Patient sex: M
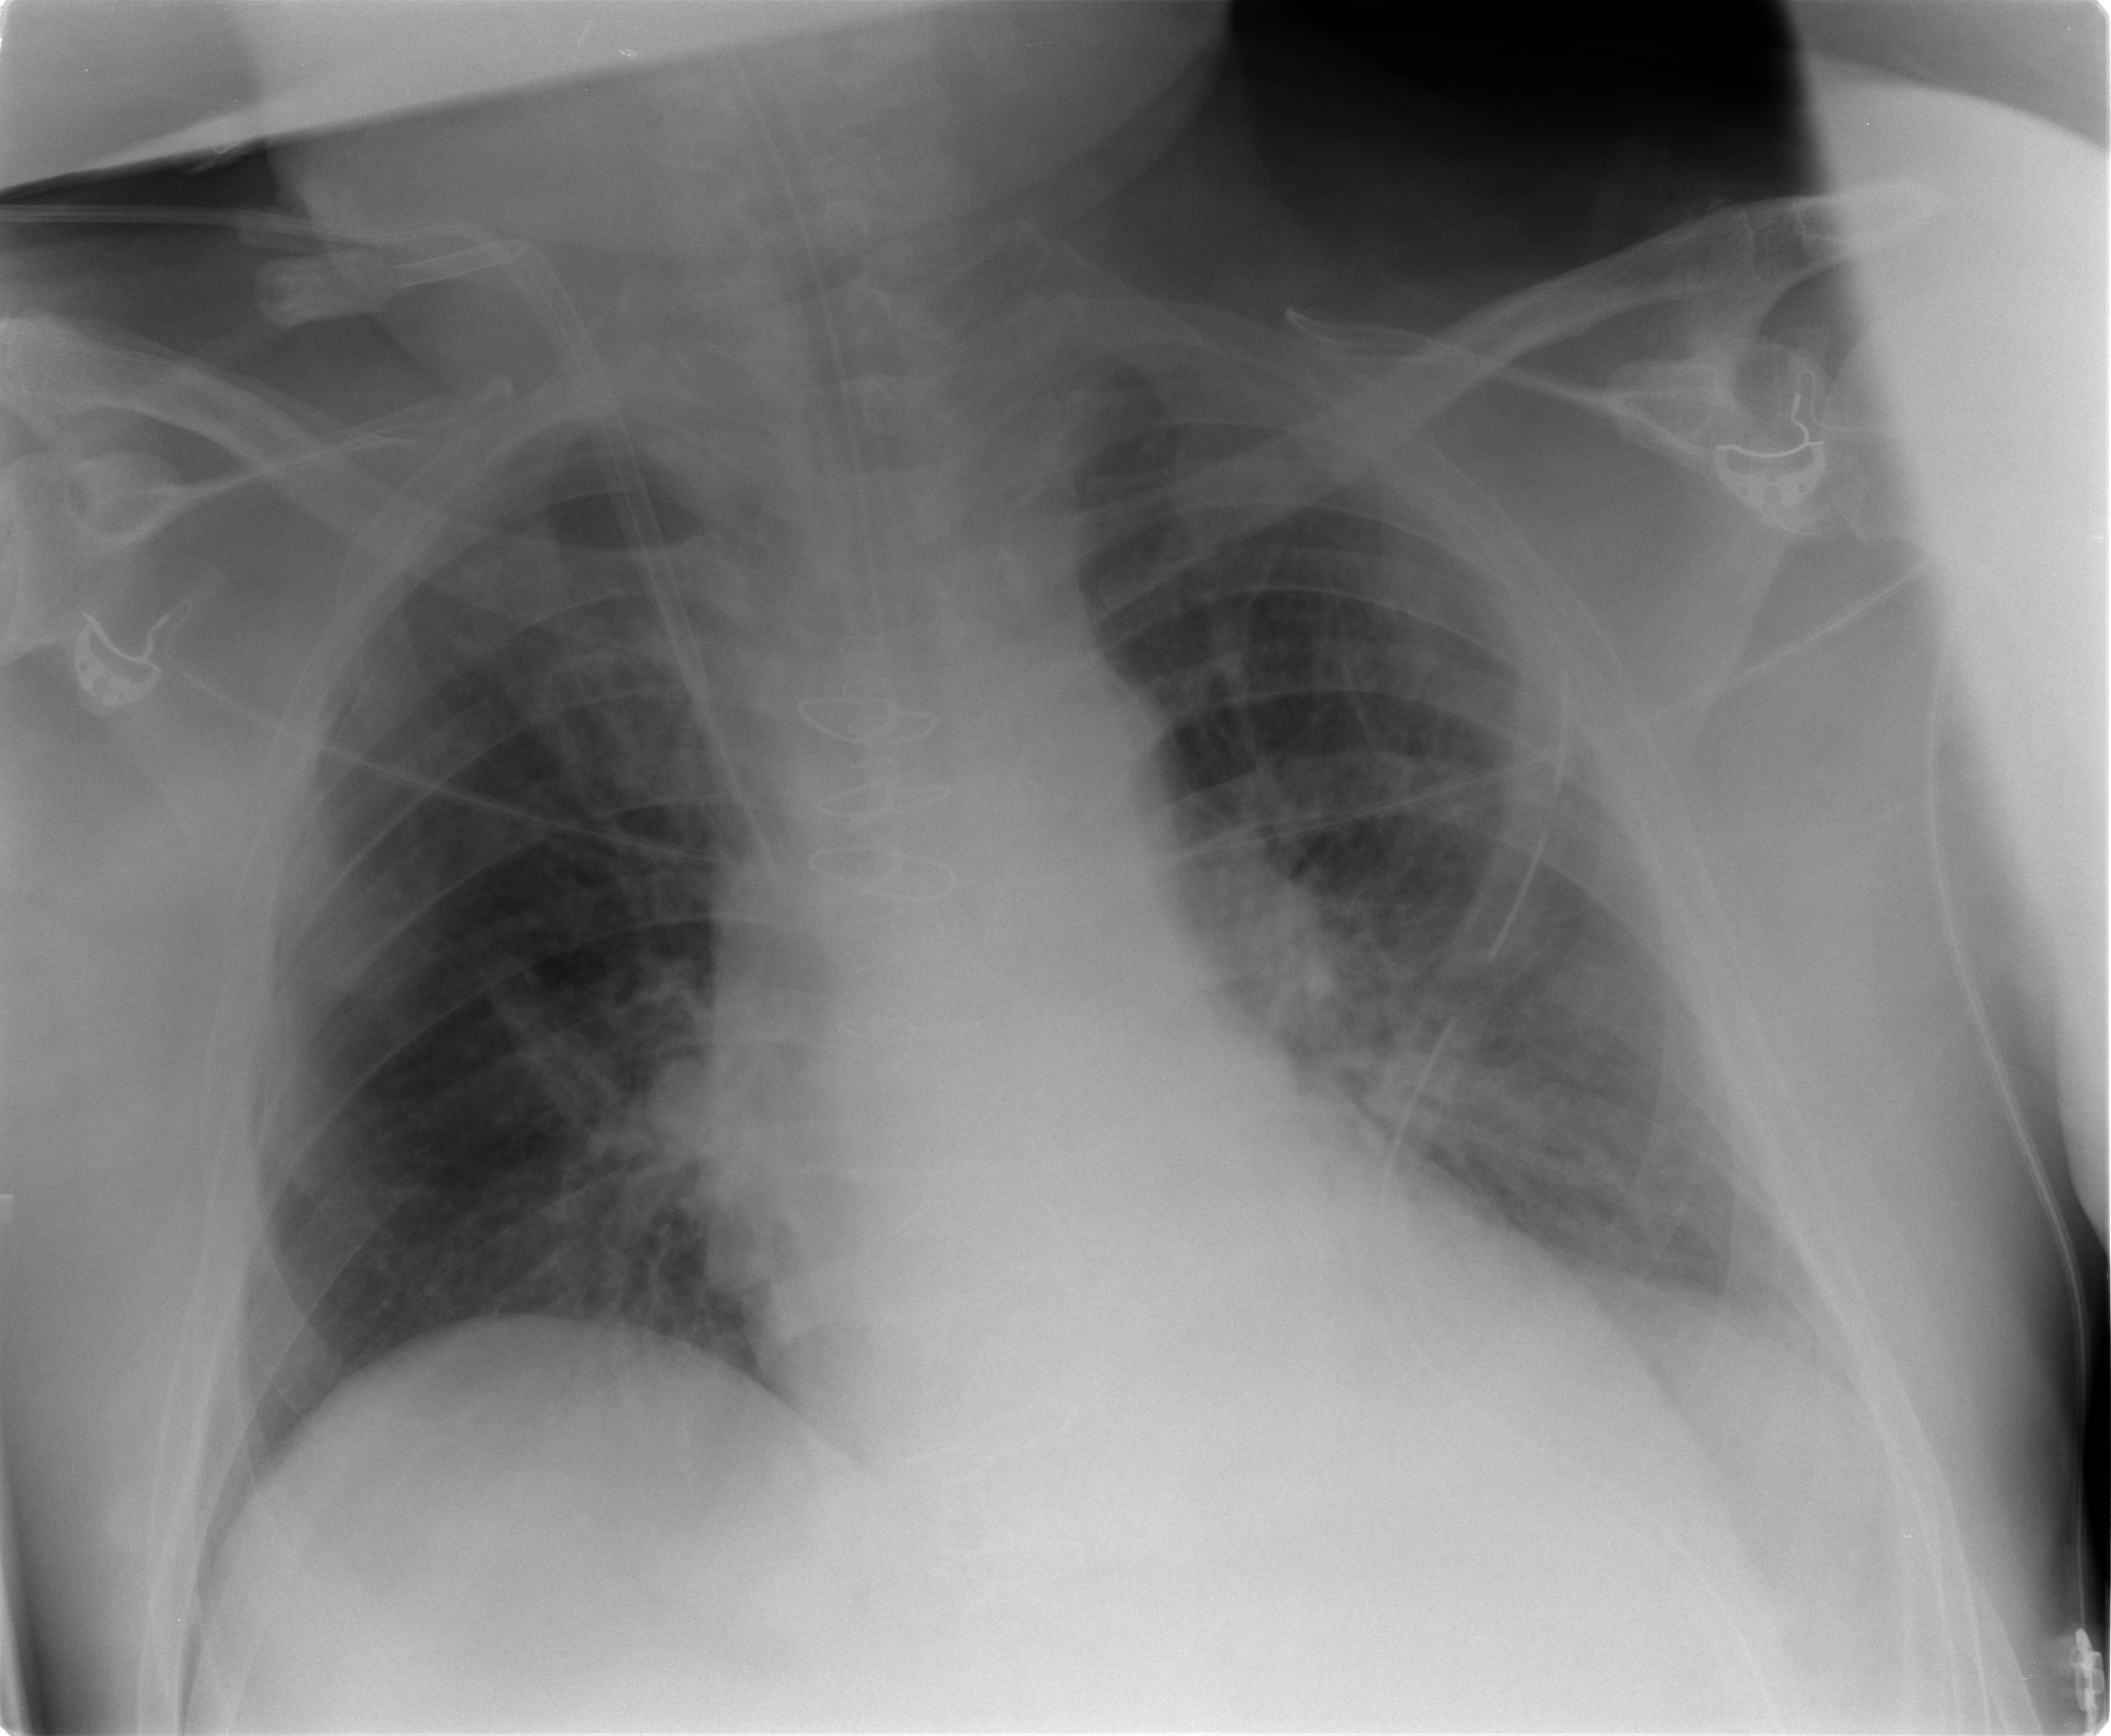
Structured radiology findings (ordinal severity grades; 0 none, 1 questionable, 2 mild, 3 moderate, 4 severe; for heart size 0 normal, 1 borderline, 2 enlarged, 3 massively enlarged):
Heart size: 2
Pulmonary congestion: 0
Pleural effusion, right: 0
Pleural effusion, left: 1
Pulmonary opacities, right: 0
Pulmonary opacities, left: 0
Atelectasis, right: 0
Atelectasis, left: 2